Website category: sports
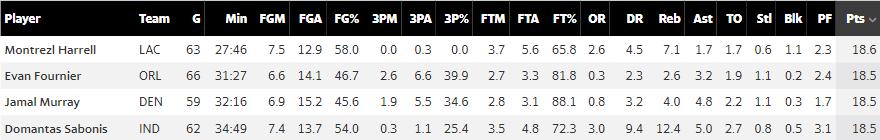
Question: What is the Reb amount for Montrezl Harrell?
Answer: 7.1

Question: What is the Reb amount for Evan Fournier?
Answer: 2.6

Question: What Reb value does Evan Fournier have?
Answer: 2.6

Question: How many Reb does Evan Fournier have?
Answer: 2.6

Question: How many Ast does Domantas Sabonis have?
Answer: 5.0

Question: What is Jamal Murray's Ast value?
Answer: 4.8

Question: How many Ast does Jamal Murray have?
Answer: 4.8

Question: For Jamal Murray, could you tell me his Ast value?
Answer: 4.8

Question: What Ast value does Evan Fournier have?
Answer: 3.2

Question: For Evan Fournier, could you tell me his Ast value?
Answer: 3.2

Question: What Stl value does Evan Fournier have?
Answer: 1.1

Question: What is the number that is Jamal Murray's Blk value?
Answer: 0.3

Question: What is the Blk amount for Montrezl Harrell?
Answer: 1.1

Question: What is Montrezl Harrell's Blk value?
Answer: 1.1

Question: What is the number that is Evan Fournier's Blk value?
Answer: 0.2

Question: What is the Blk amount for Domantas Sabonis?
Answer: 0.5

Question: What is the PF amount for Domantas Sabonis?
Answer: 3.1

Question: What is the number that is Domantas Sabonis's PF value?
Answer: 3.1

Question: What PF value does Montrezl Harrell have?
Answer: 2.3

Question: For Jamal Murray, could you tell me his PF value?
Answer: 1.7

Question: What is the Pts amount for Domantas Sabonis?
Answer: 18.5

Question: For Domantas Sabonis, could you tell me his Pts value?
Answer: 18.5

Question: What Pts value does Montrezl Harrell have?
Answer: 18.6